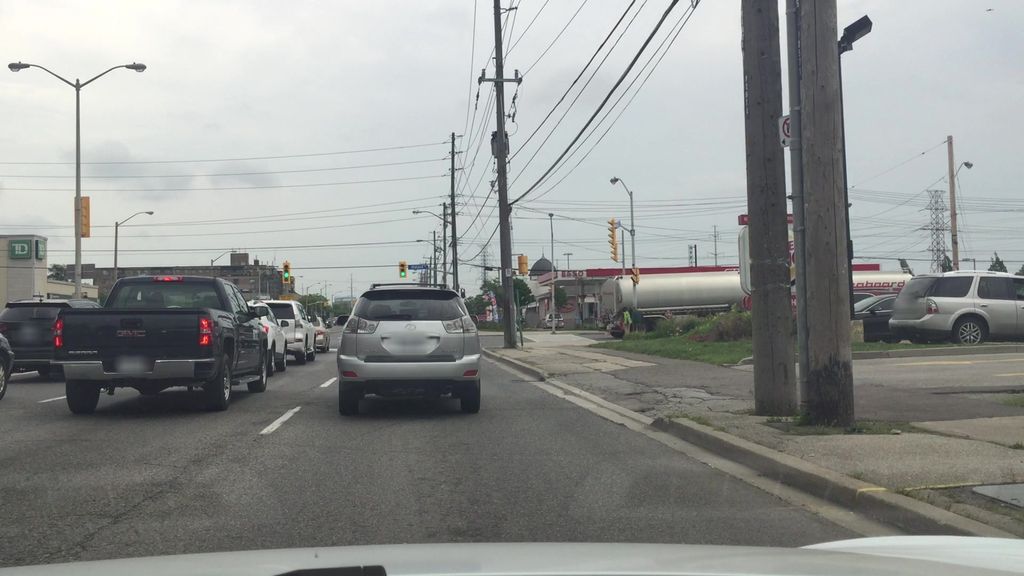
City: toronto